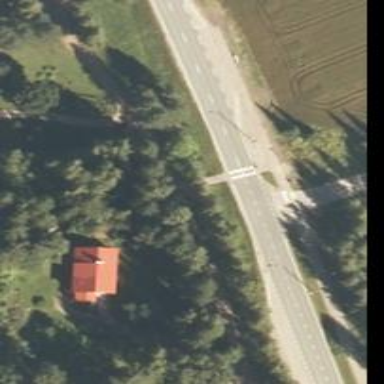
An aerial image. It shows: Crossing road.